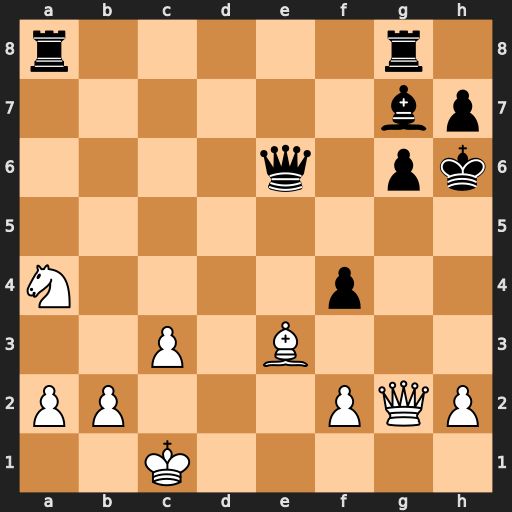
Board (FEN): r5r1/6bp/4q1pk/8/N4p2/2P1B3/PP3PQP/2K5
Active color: w
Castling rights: -
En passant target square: -
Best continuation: Bxf4+ g5 Qxg5#